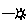
Label: sun